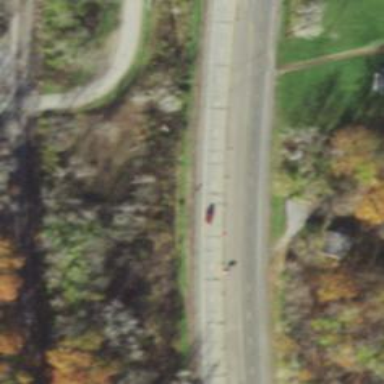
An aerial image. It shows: Asphalt road classified as trunk highway.